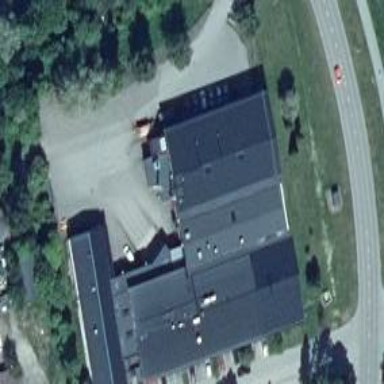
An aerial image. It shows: Industrial building.